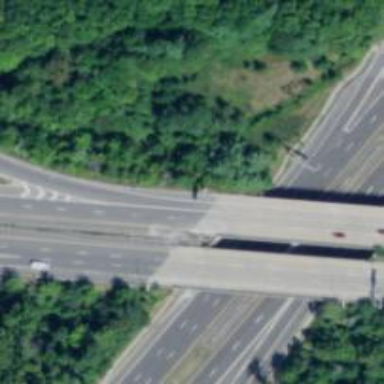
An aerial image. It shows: Urban freeway expressway bridge crossing over the motorway.